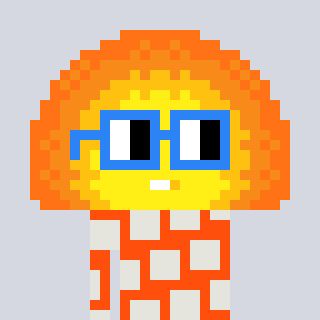
a pixel art character with square blue glasses, a sunset-shaped head and a orange-colored body on a cool background